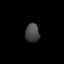
Tissue: lung
Cell type: Endothelial cells
Senescence score: 0.5406
Nuclear area (px): 255
Mean DAPI intensity: 71.231